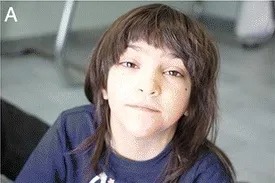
A; The child had long triangular shaped face, narrow forehead with a lower front hairline, mild synophrys, broad nasal bridge, a small mouth and a horizontal labial fissure.
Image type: medical_photograph (oral_photograph)